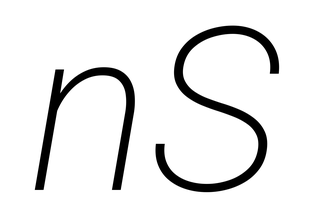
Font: Roboto-Italic_ExtraLight_Italic